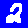
Digit: 2